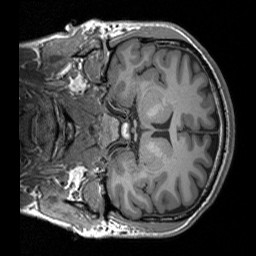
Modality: T1w
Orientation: coronal
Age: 28
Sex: male
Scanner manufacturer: siemens
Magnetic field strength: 3 T
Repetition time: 1.9 s
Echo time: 0.00252 s